Field crop: tomato
Growth stage: 2
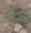
Species: solanum